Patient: sex F, age 69
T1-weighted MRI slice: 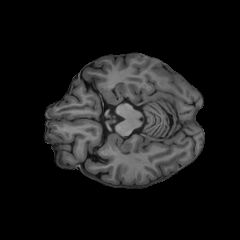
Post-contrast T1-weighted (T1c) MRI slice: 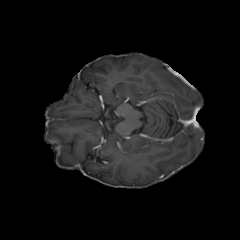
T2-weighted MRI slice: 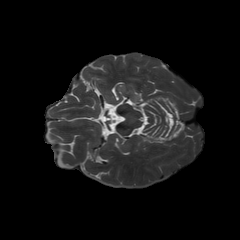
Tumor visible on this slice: no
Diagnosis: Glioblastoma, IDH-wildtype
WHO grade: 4